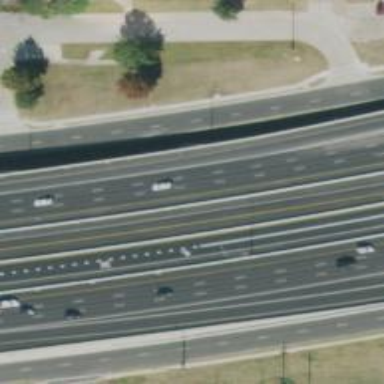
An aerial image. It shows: Motorway link.